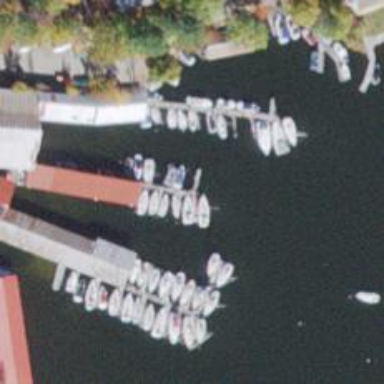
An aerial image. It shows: Pier with mooring facilities.